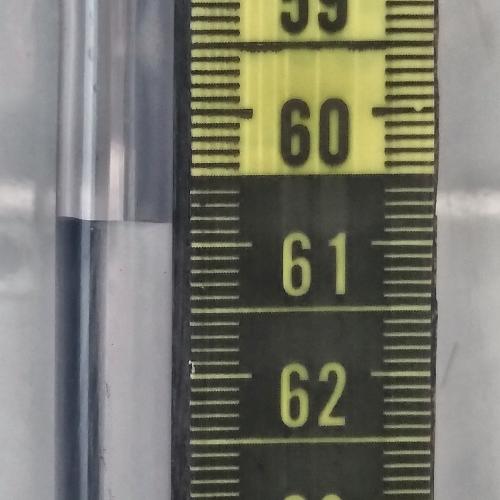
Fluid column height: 60.8 cm